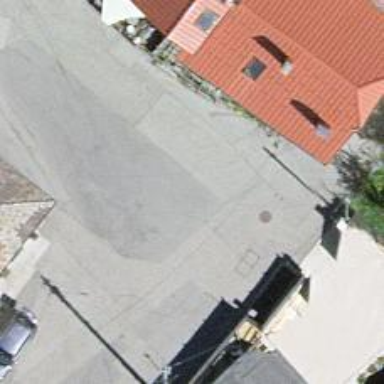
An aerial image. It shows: Residential road with grade 1 tracktype.